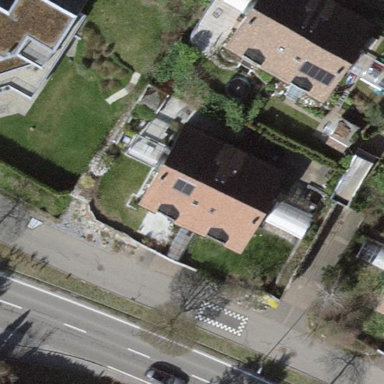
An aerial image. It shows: Terrace building.